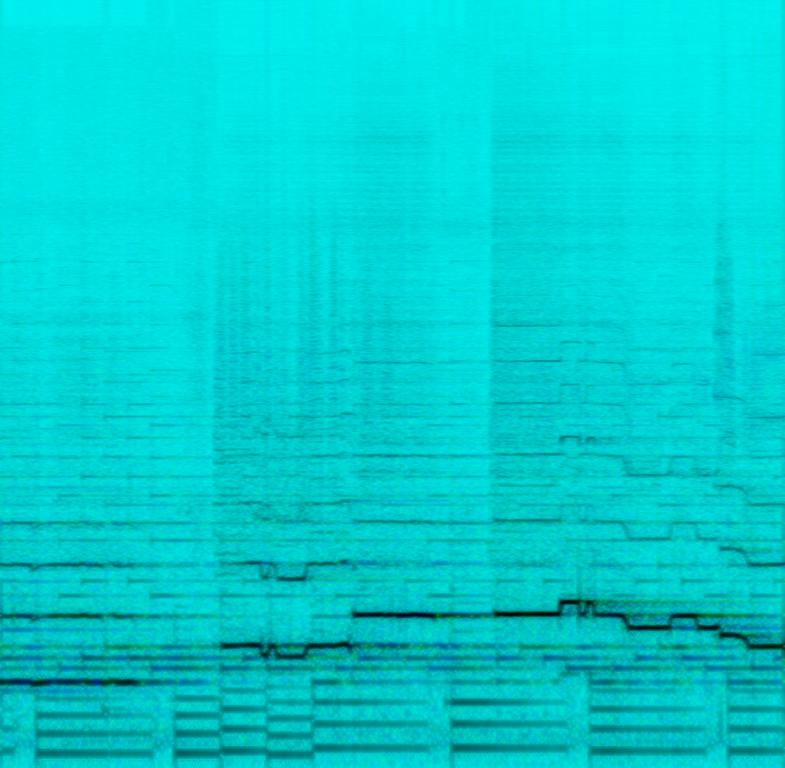
This audio contains someone playing a bansuri flute in the mid-to high register. A piano is playing a repeating melody along with an e-bass. The flute is full of reverb. This song may be playing flute at home with a backing track.